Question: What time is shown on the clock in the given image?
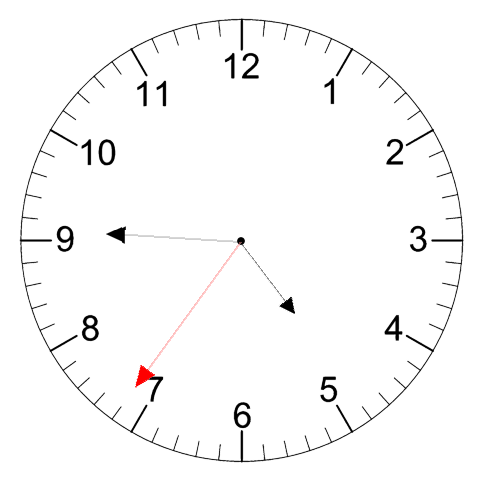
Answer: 04:45:36